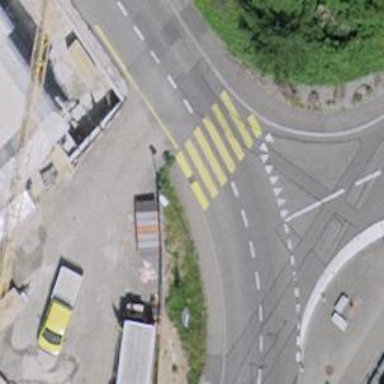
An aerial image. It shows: Uncontrolled zebra crossing on the road.